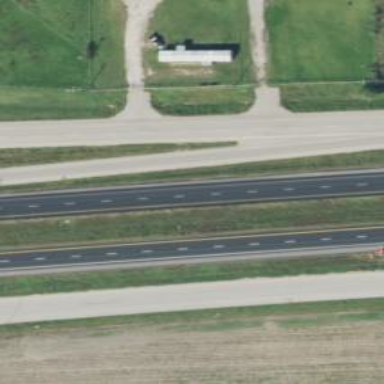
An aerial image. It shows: Asphalt surface motorway with expressway access.